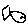
Label: fish